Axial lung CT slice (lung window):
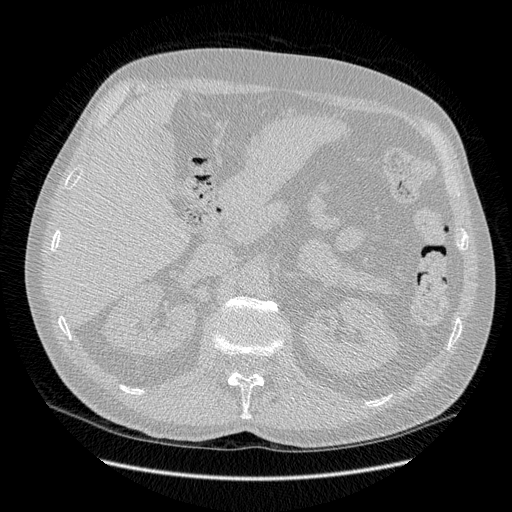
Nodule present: no